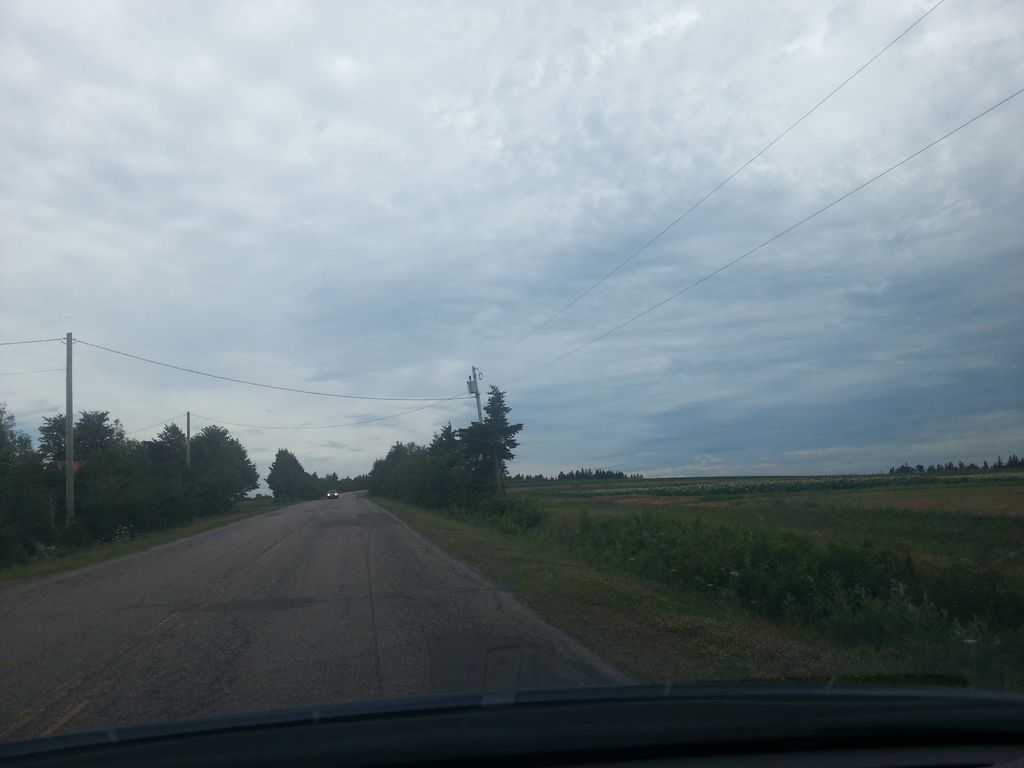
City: charlottetown